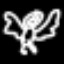
Label: angel